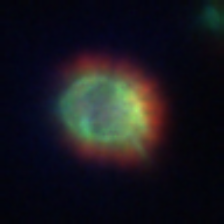
Taxon: Ciliates
Group: Other